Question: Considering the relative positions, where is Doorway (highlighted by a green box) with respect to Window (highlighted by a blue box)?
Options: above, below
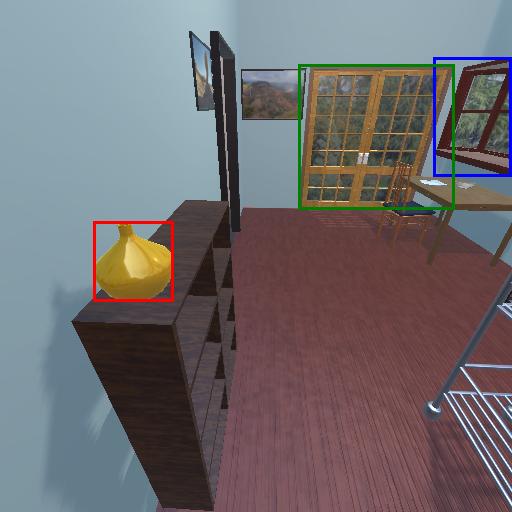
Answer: above